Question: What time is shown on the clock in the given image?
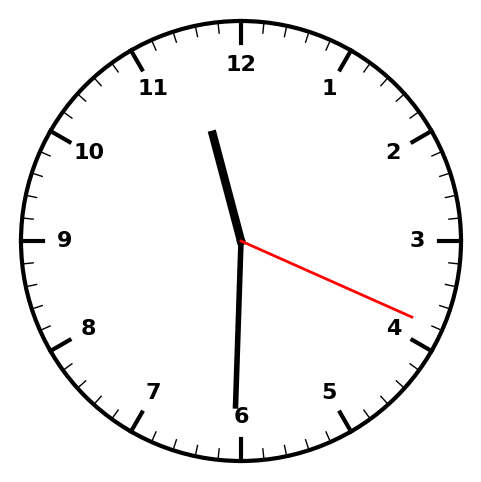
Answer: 11:30:19